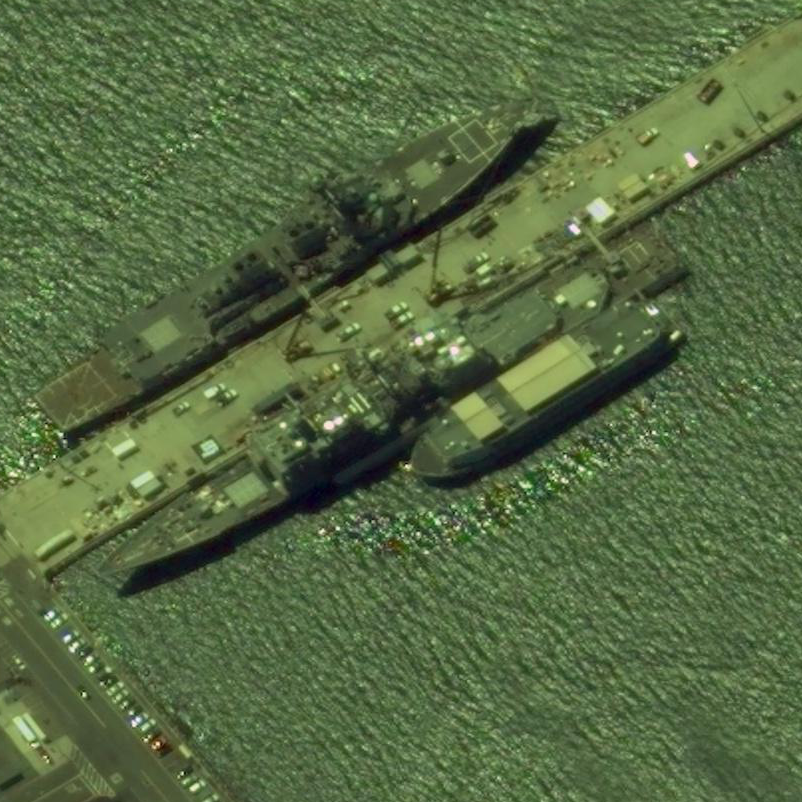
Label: cruiser